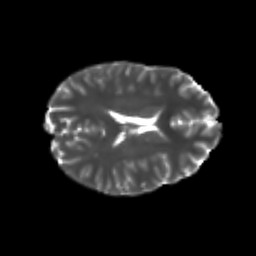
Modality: T2w
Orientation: axial
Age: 24
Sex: female
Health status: healthy
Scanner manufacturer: philips
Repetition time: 7.387 s
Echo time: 0.08599 s